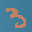
Label: 3